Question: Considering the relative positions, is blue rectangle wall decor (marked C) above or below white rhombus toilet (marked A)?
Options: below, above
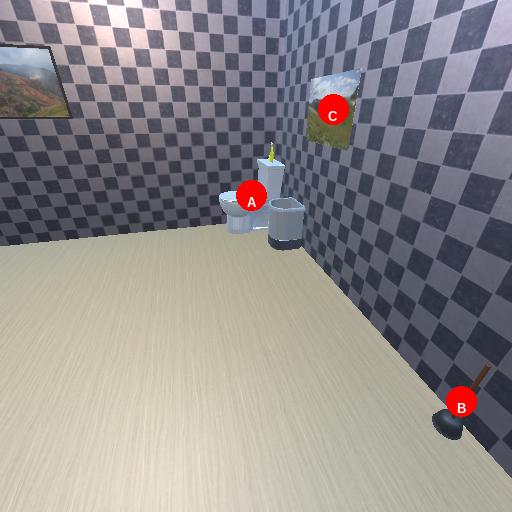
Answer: below